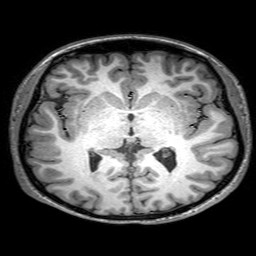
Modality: T1w
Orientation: coronal
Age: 20
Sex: female
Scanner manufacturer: philips
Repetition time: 0.008969 s
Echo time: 0.0046 s